RGB frame:
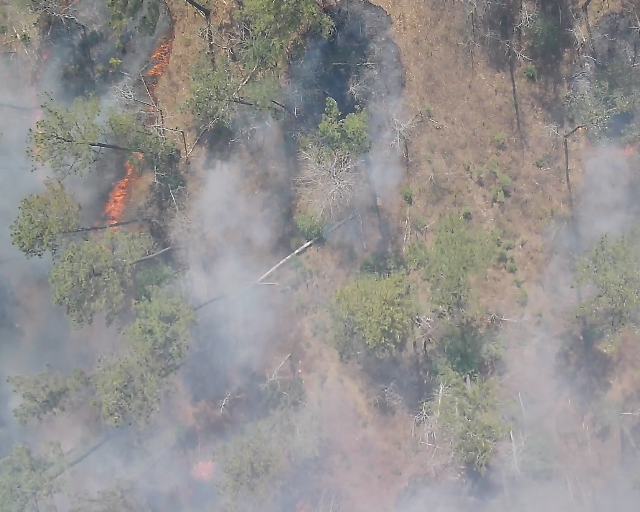
Thermal frame:
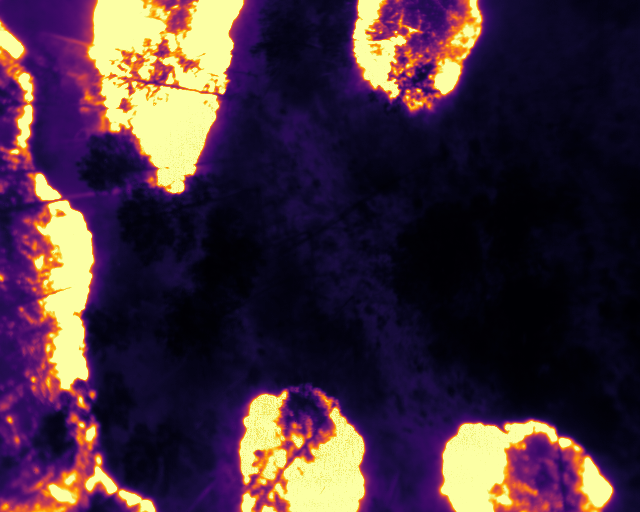
Captured: 2026-02-26 02:29:33
Pixels at or above 80 °C: 76874 (fraction of frame: 0.2346)